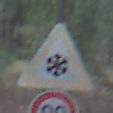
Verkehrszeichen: SchneeOderEisglaette
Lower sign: Geschwindigkeit90
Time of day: SunriseSunset
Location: Outdoor (Nature)
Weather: NotSpecified
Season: Autumn
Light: Natural